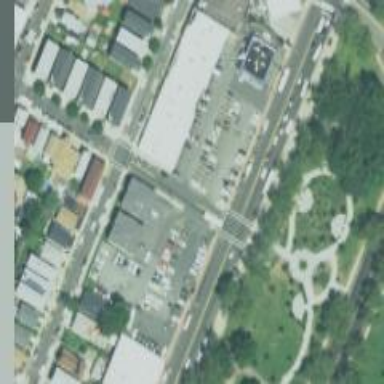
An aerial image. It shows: Marked road crossing.